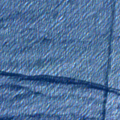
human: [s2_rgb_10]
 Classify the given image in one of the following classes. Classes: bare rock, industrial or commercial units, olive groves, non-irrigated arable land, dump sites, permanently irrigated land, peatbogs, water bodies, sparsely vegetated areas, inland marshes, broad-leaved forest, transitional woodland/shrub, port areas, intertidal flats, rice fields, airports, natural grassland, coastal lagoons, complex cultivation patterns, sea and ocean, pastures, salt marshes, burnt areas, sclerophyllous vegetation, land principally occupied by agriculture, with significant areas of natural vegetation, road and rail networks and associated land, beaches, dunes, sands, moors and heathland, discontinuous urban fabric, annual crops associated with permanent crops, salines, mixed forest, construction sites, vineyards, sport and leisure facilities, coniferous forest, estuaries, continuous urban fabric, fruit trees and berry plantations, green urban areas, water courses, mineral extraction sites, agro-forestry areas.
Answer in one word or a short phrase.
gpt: sea and ocean